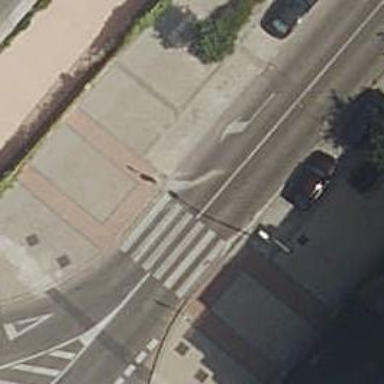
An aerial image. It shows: Uncontrolled crossing on the road.